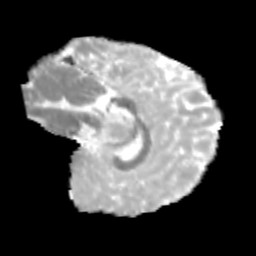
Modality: MD
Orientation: sagittal
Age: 10
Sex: male
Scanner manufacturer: siemens
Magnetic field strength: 3 T
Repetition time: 3.8 s
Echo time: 0.07 s